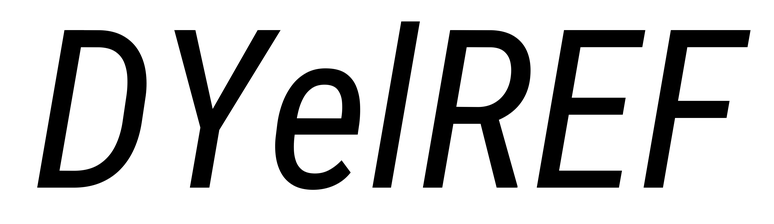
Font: Roboto-Italic_Condensed_Italic